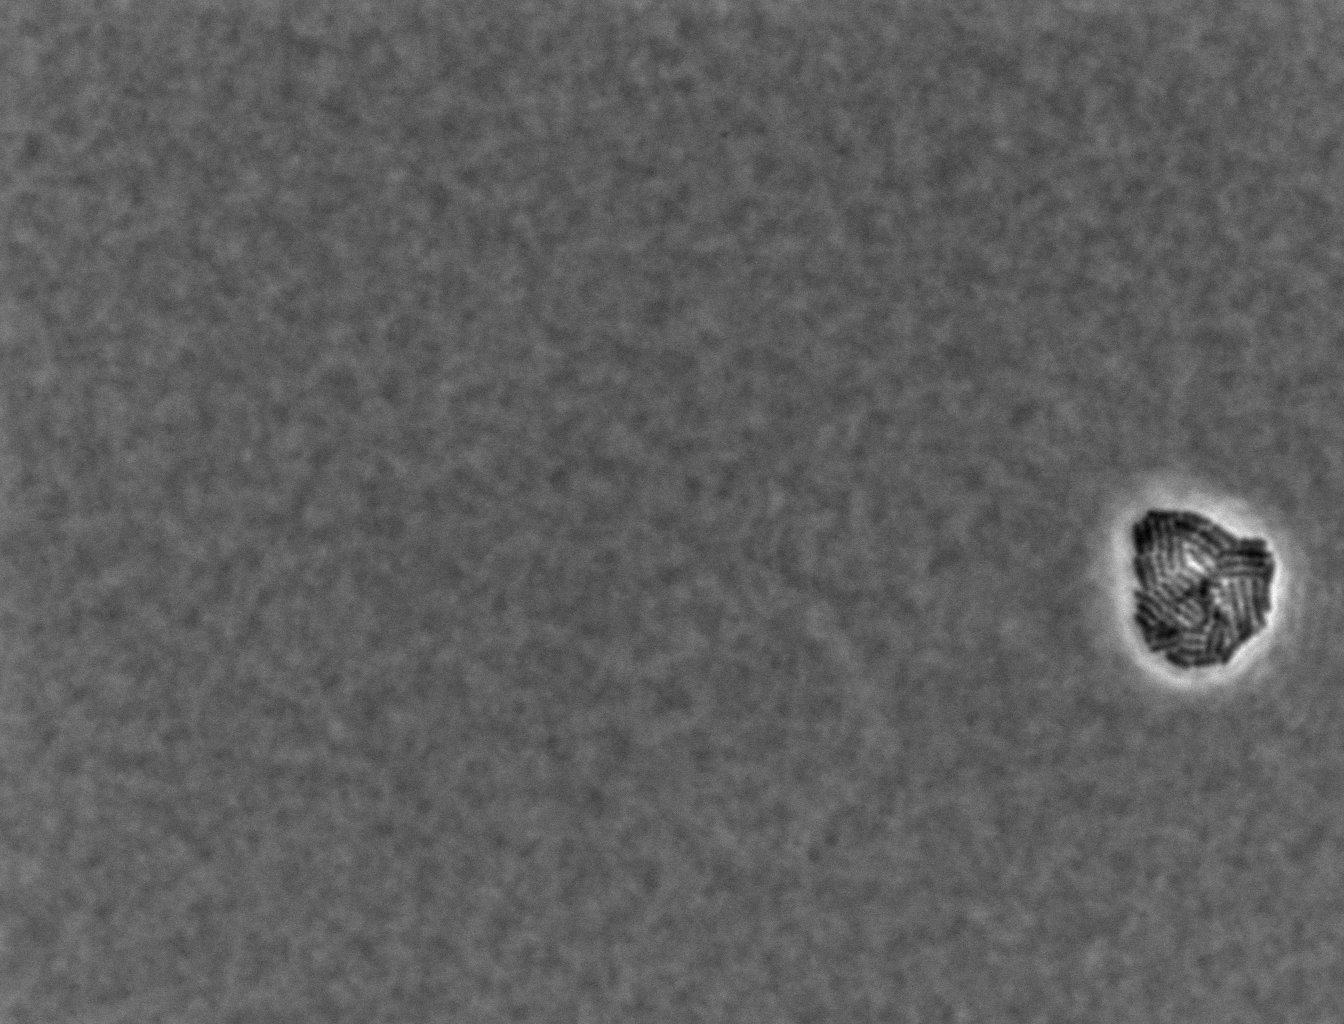
various_fewshot